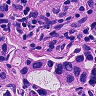
Metastatic tissue present: yes